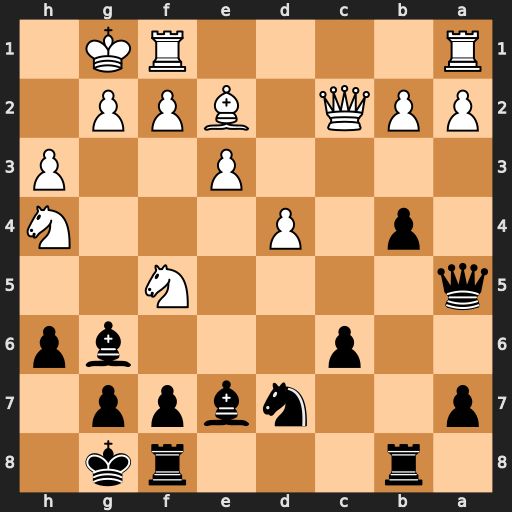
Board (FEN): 1r3rk1/p2nbpp1/2p3bp/q4N2/1p1P3N/4P2P/PPQ1BPP1/R4RK1
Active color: b
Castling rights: -
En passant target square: -
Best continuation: Bxh4